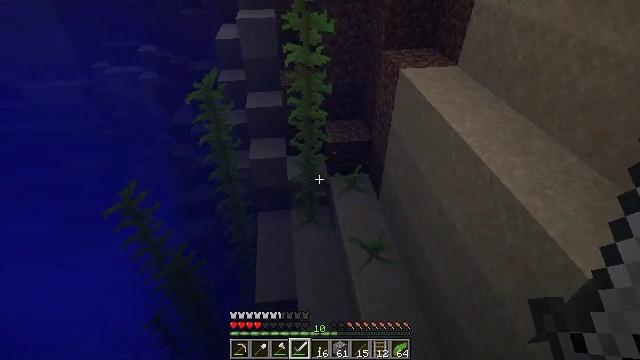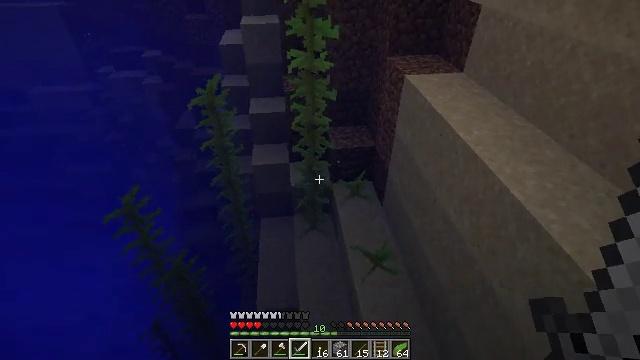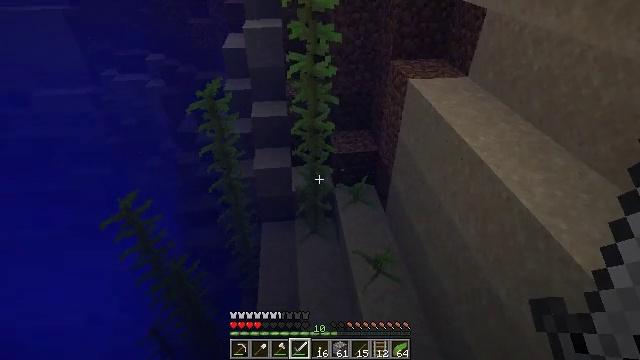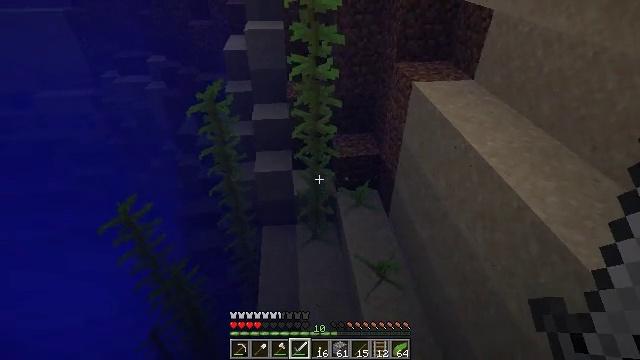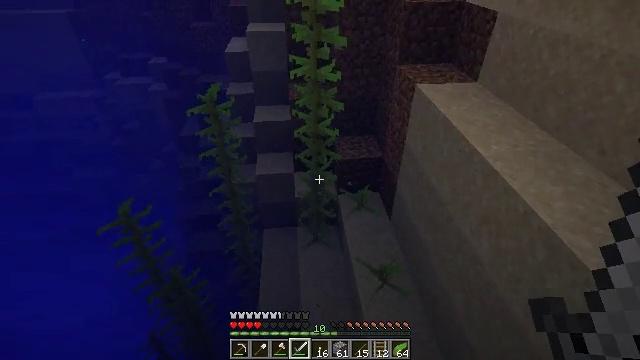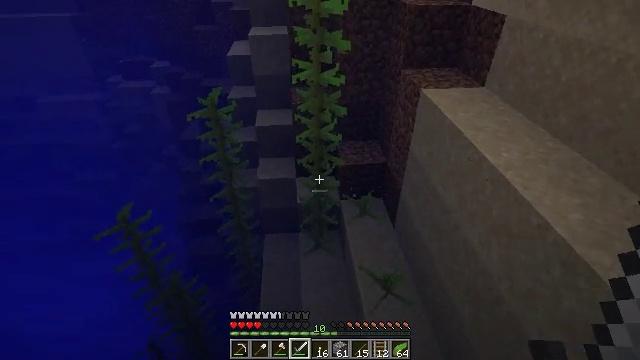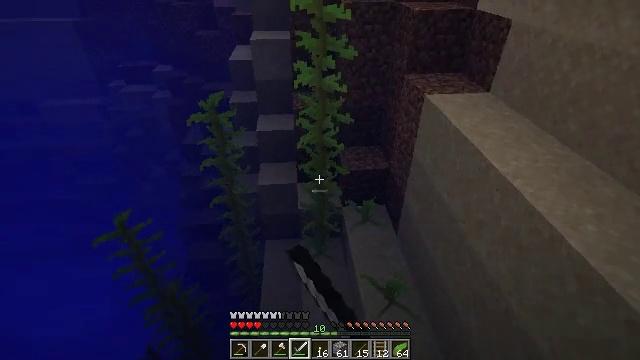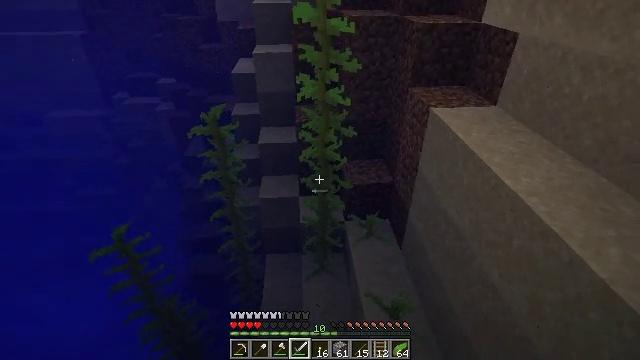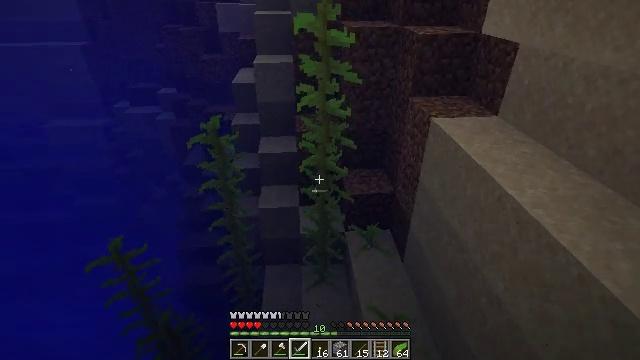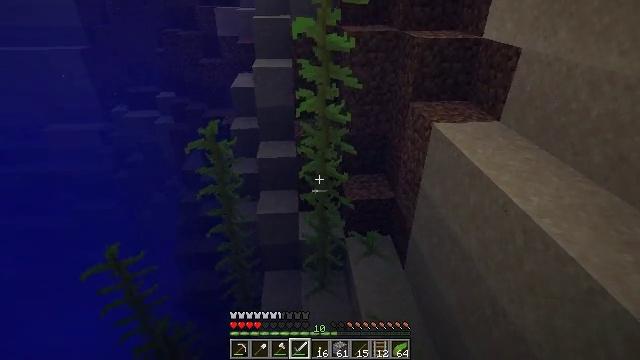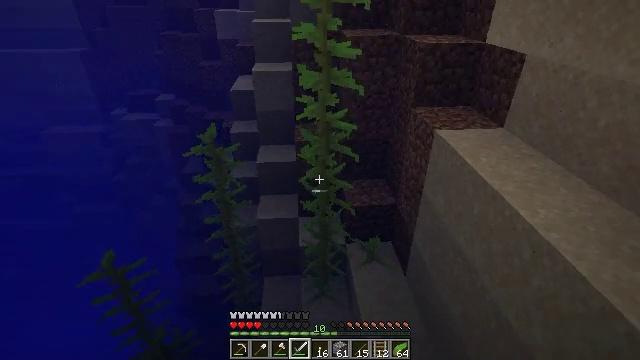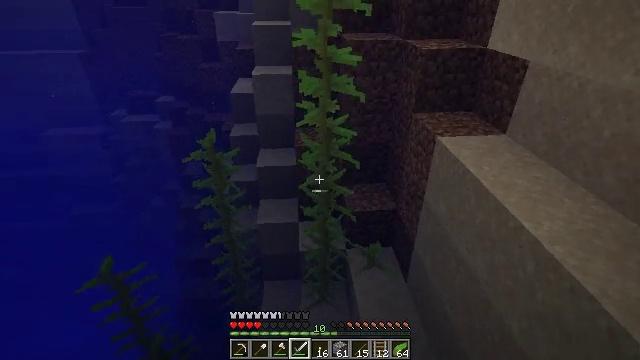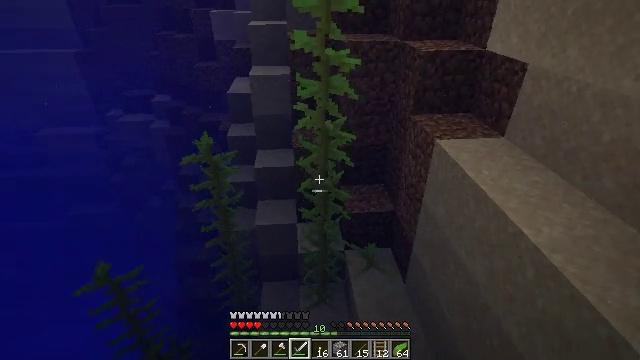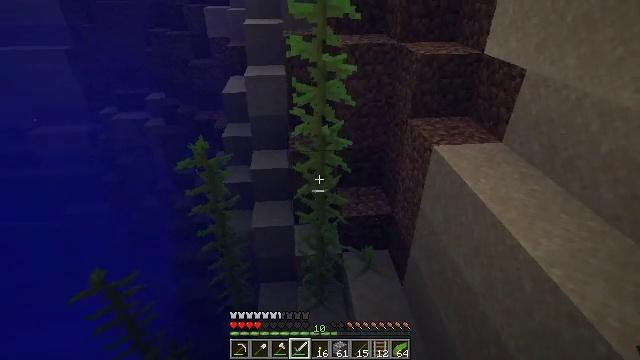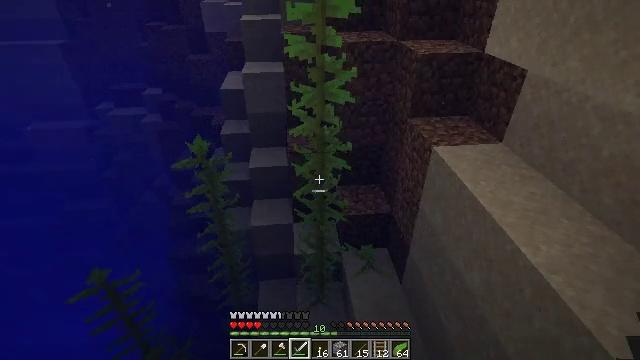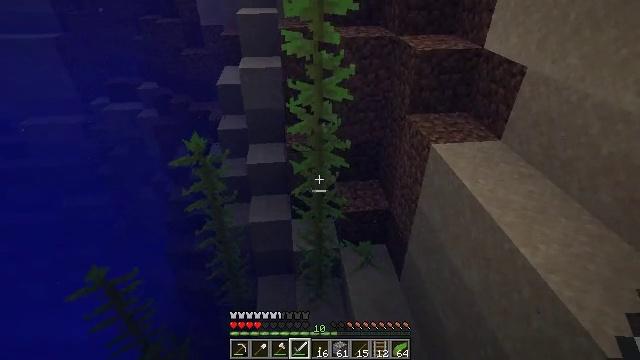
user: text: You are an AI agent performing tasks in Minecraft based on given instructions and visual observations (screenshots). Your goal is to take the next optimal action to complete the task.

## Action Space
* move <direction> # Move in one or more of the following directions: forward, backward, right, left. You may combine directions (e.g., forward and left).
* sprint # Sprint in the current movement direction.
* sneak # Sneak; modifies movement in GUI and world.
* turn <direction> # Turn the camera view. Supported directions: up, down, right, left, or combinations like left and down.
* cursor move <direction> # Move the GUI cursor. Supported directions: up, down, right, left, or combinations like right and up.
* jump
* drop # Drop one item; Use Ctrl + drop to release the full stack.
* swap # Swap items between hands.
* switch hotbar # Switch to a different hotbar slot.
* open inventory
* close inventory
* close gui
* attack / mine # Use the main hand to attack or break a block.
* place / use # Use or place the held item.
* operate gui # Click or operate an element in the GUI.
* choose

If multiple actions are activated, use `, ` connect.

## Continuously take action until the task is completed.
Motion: motion action
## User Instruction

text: Break the kelp plant in the ocean.
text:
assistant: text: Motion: move forward
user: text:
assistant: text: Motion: move forward
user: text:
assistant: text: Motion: move forward
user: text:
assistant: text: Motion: move forward
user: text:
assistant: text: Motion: move forward, attack / mine
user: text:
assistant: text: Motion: move forward, attack / mine
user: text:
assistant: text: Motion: move forward, turn up
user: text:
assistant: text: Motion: move forward, turn up
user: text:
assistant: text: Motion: move forward, jump
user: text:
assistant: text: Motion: move forward, jump
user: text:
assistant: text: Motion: move forward, jump
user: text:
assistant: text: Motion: move forward, jump
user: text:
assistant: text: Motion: move forward, turn down, jump
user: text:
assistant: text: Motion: move forward, turn down
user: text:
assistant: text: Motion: move forward, turn down
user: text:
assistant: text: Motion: move forward
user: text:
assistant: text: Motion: move forward, attack / mine
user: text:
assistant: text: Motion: move forward, attack / mine
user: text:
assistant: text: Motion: move forward
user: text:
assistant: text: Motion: move forward, turn up
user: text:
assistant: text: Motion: move forward
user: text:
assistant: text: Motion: attack / mine